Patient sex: M
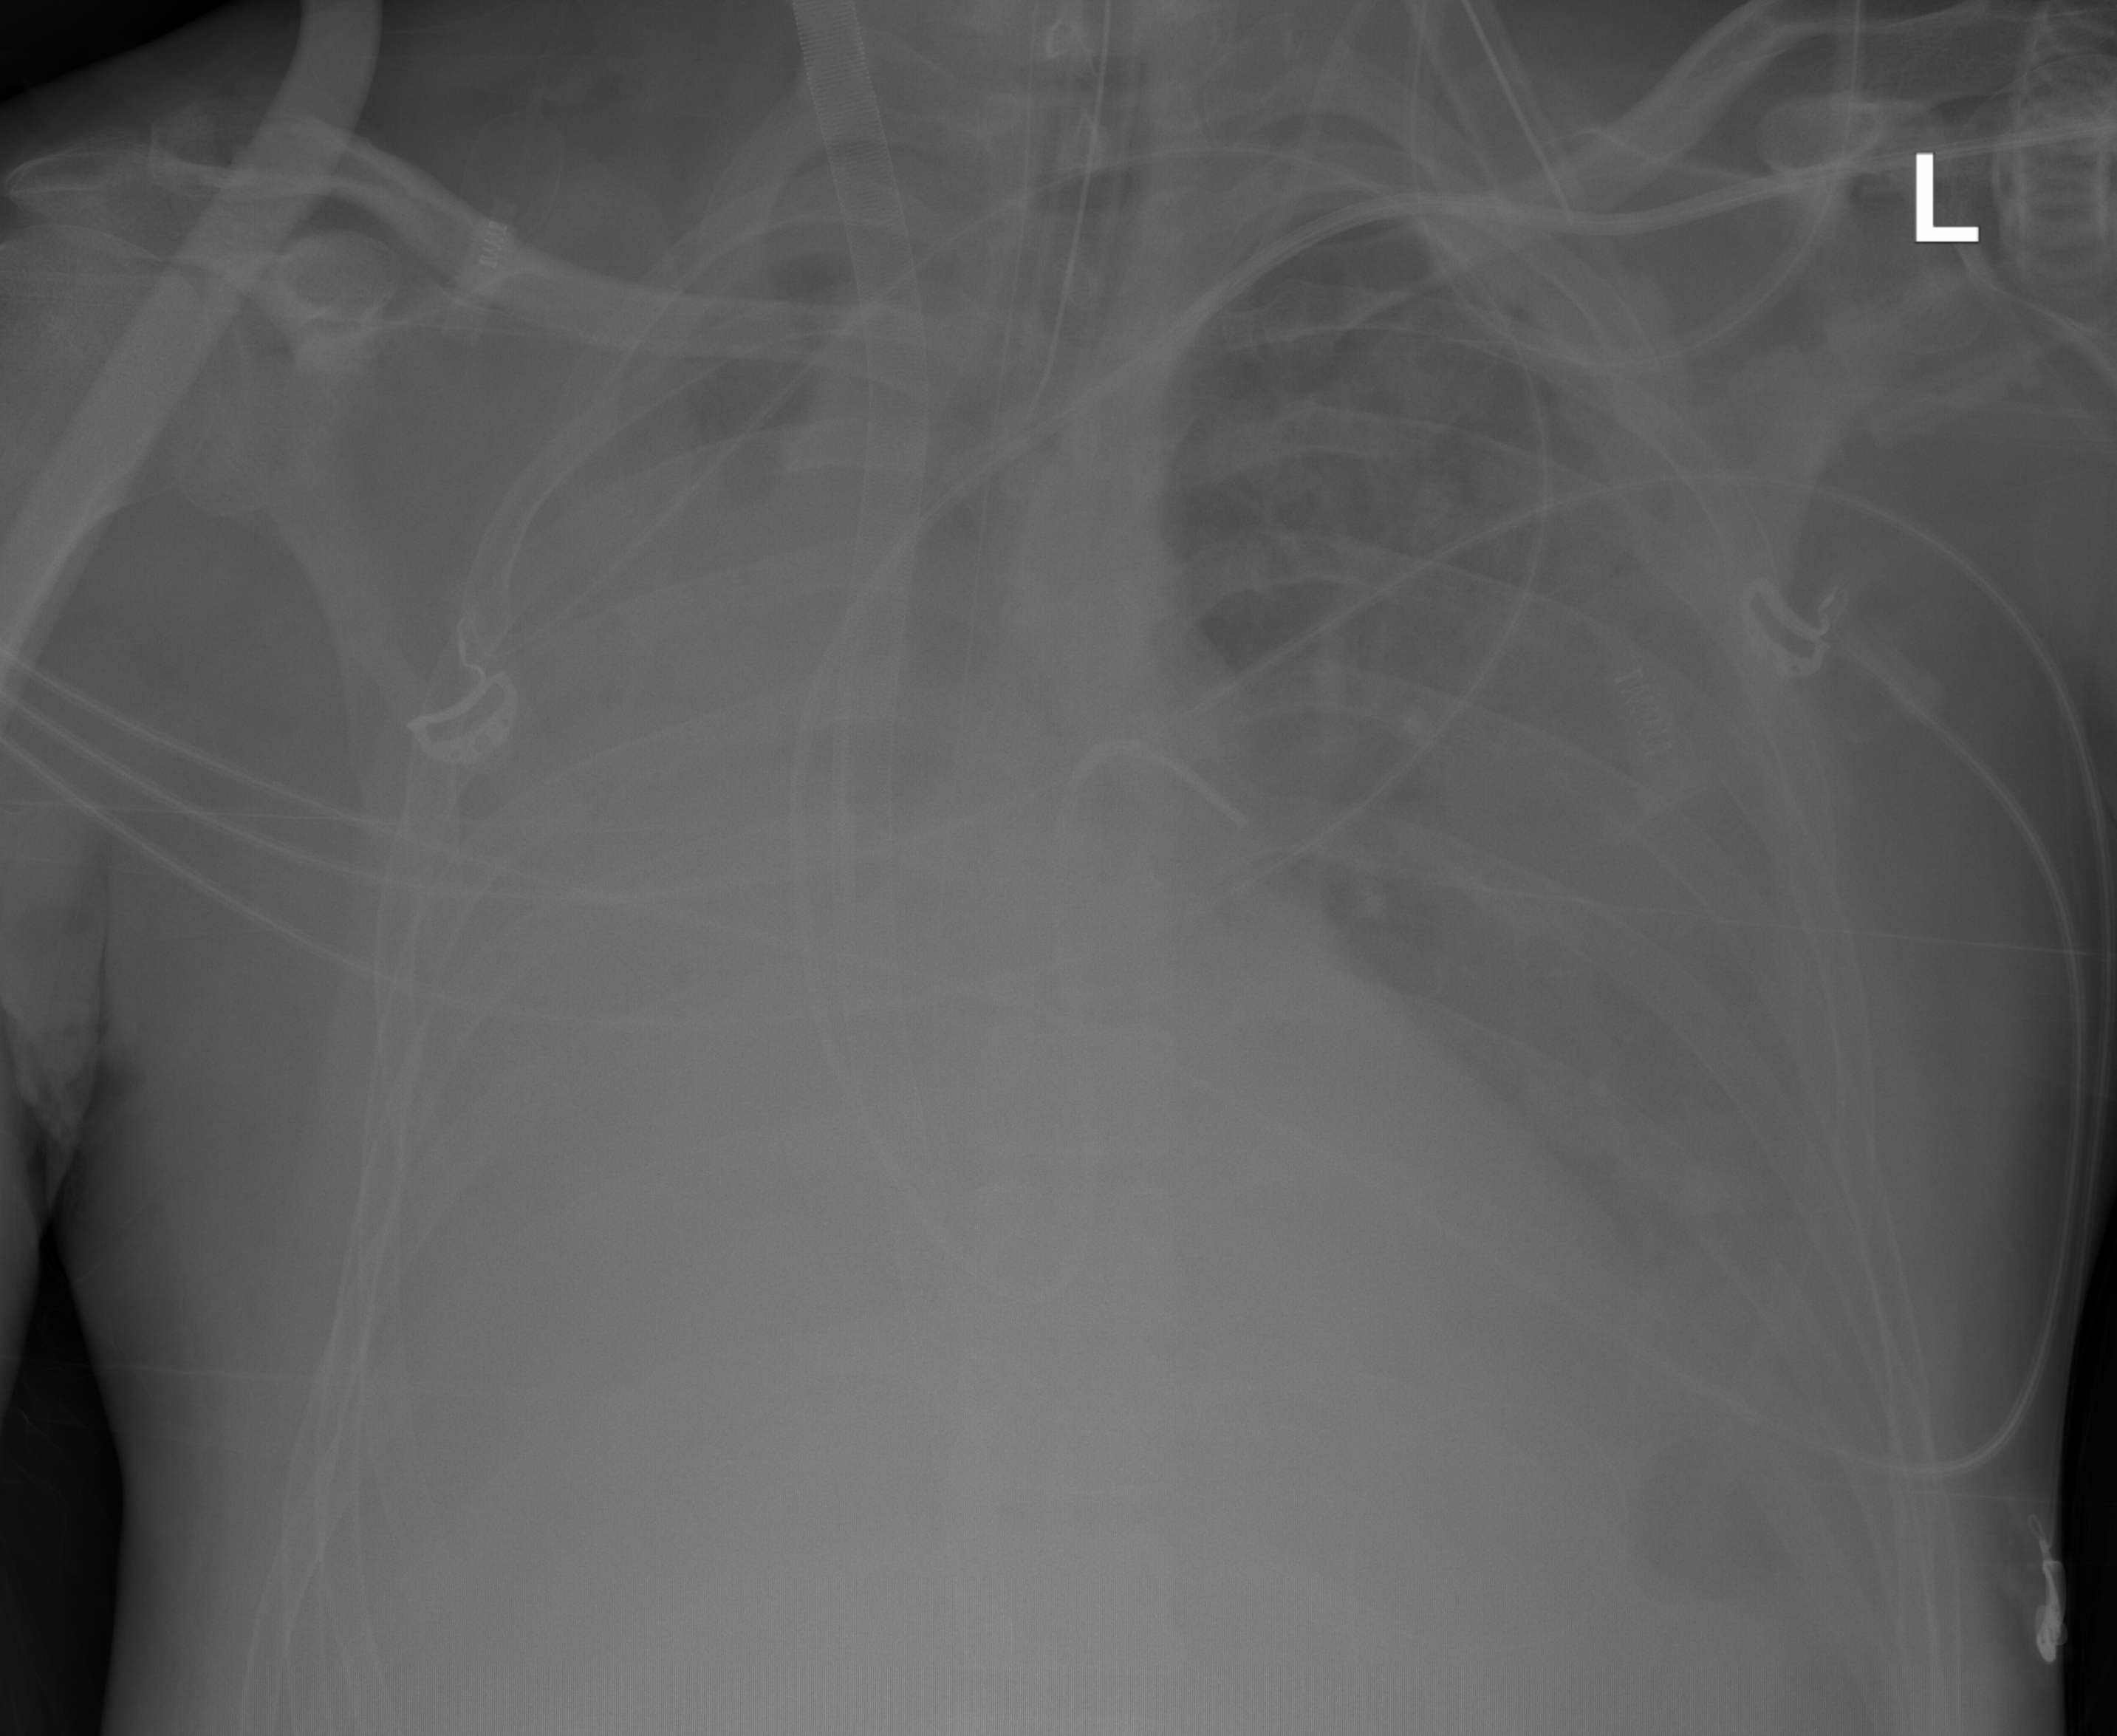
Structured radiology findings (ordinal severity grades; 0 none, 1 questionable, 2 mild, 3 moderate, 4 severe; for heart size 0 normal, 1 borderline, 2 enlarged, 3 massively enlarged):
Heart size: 0
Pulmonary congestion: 2
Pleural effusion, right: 4
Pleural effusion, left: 2
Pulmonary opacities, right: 0
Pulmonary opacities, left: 0
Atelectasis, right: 4
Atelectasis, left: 2